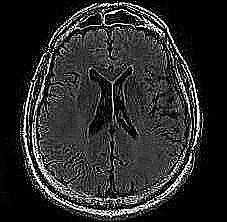
Label: notumor